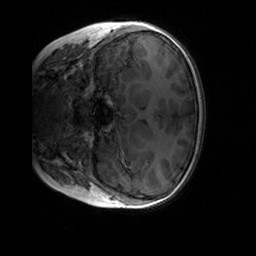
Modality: T1w
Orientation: coronal
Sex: female
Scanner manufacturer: siemens
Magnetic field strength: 3 T
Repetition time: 1.9 s
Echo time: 0.00243 s